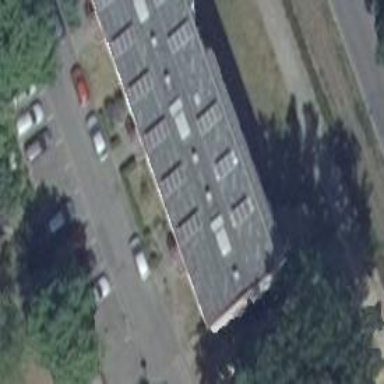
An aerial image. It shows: Residential building with flat roof.